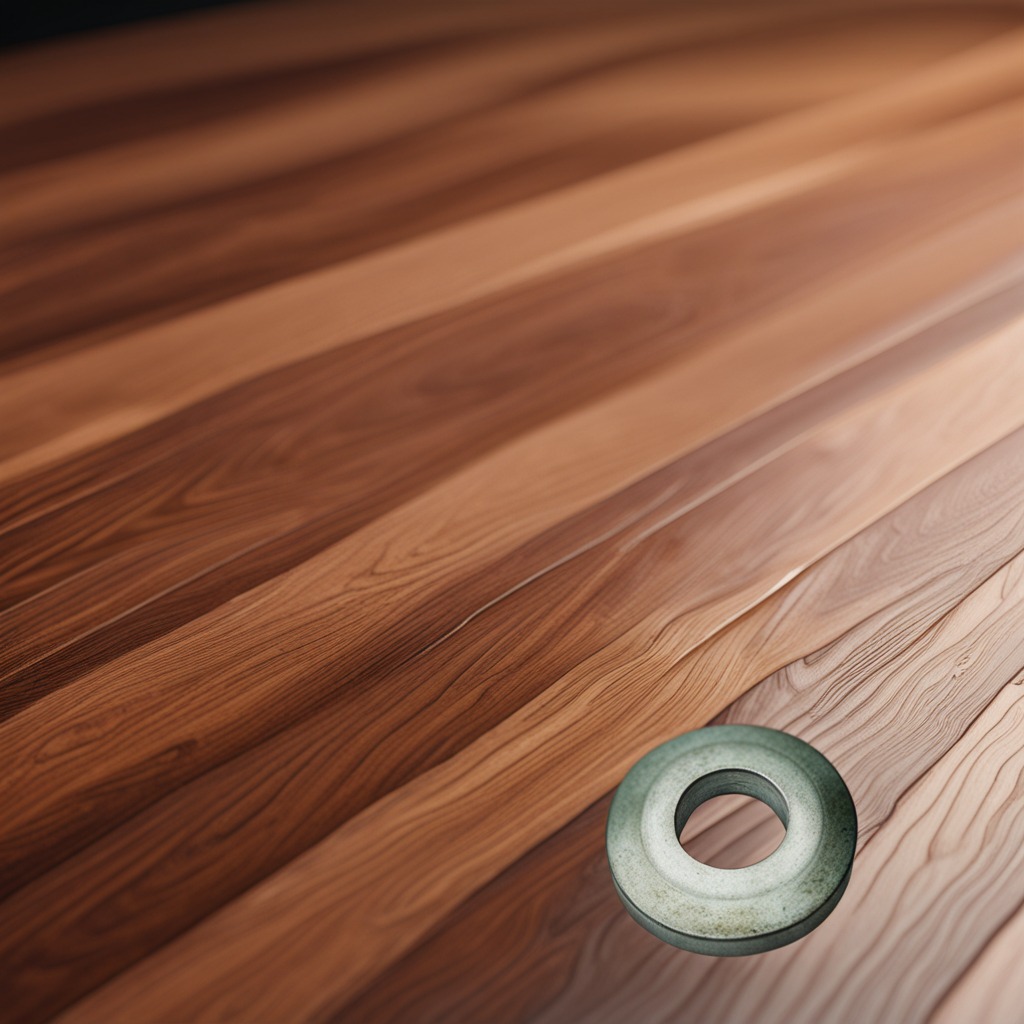
A flat metal washer is lying on a wooden table in a carpentry studio.